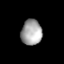
Tissue: lung
Cell type: Epithelial cells
Senescence score: 0.2249
Nuclear area (px): 517
Mean DAPI intensity: 164.613